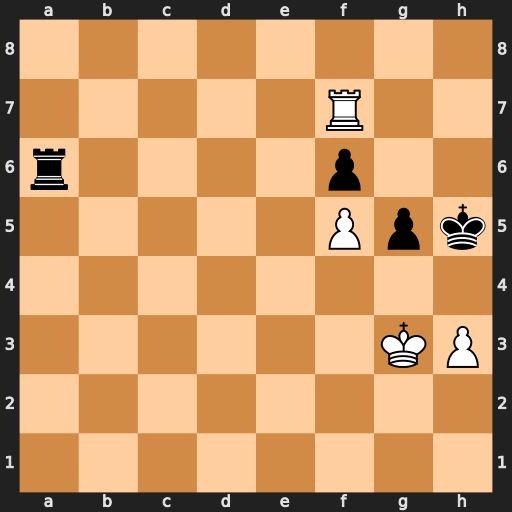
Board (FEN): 8/5R2/r4p2/5Ppk/8/6KP/8/8
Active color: w
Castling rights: -
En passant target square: -
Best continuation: Rh7#